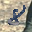
Label: 8